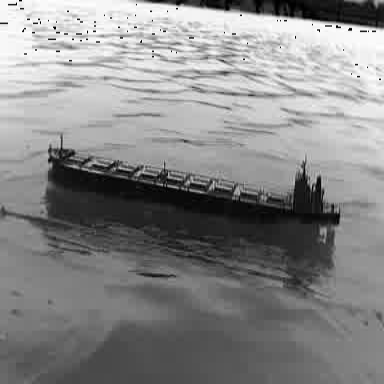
There is a liner in the infrared image.